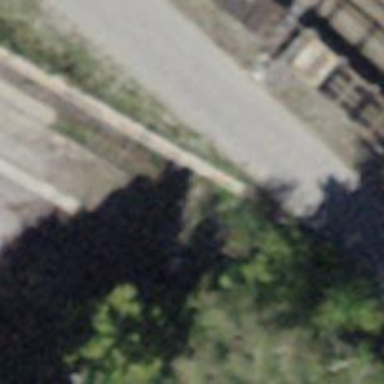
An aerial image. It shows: Railway buffer stop.